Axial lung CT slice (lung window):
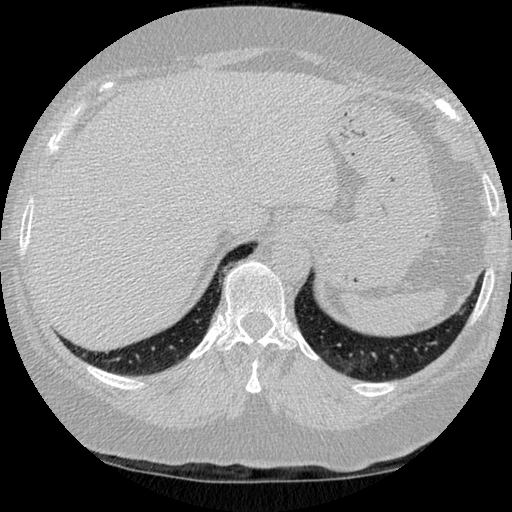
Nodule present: no